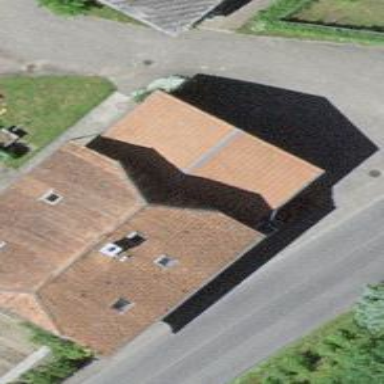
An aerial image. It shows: Garage building.